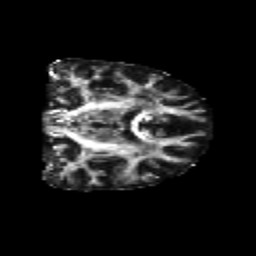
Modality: FA
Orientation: coronal
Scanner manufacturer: siemens
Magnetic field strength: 3 T
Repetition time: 6.8 s
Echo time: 0.093 s